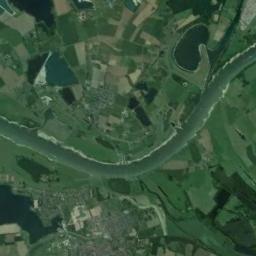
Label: river